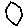
Label: hexagon